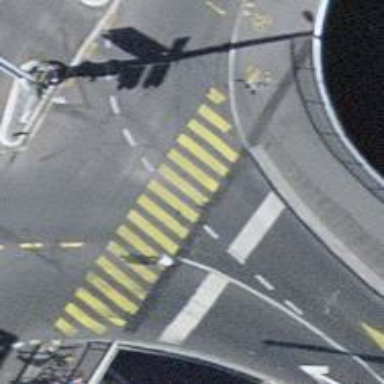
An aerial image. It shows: Crossing with zebra markings controlled by traffic signals.